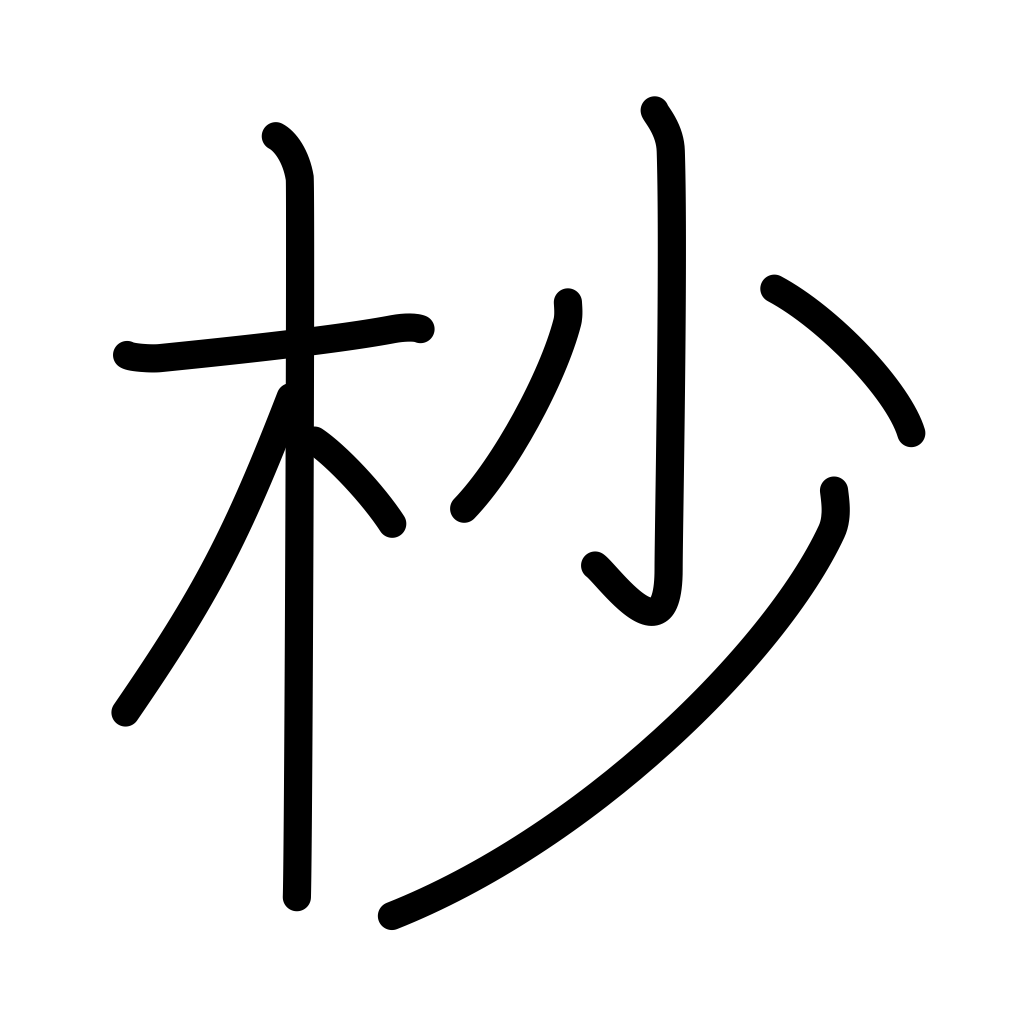
Meaning: twig, treetop